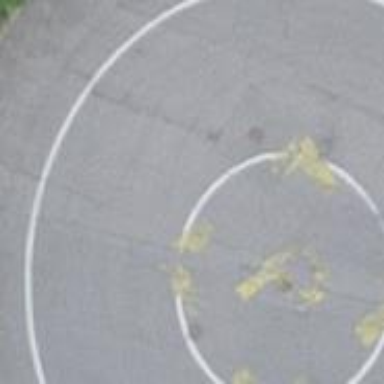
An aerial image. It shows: Image of helipad at airport.